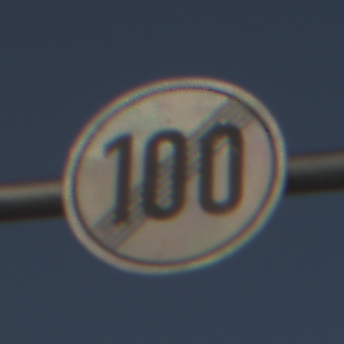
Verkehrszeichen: EndeGeschwindigkeit100
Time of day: SunriseSunset
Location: Outdoor (Nature)
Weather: Clear
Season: NotSpecified
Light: Natural